Question: I was working on a covid application which shows covid mortality rate during all the three waves, particularly for my country , but here the issue is while I'm trying to use leaflet package, its showing an error
'''
import React from "react";
import { Map as LeafletMap, TileLayer } from "react-leaflet";
import "./Map.css";
import { showDataOnMap } from "./util";
function Map({ countries, casesType, center, zoom }) {
return (
<div className="map">
<LeafletMap center={center} zoom={zoom}>
<TileLayer
url="https://{s}.tile.openstreetmap.org/{z}/{x}/{y}.png"
attribution='&copy; <a href="http://osm.org/copyright">OpenStreetMap</a> contributors'
/>
{showDataOnMap(countries, casesType)}
</LeafletMap>
</div>
);
}
export default Map;
'''
this package name: Map.js
even I had run the cmd in the terminal which imports the leaflet: 'npm i react-leaflet', but it is still showing error, please help anyone
This is localhost error which it is showing

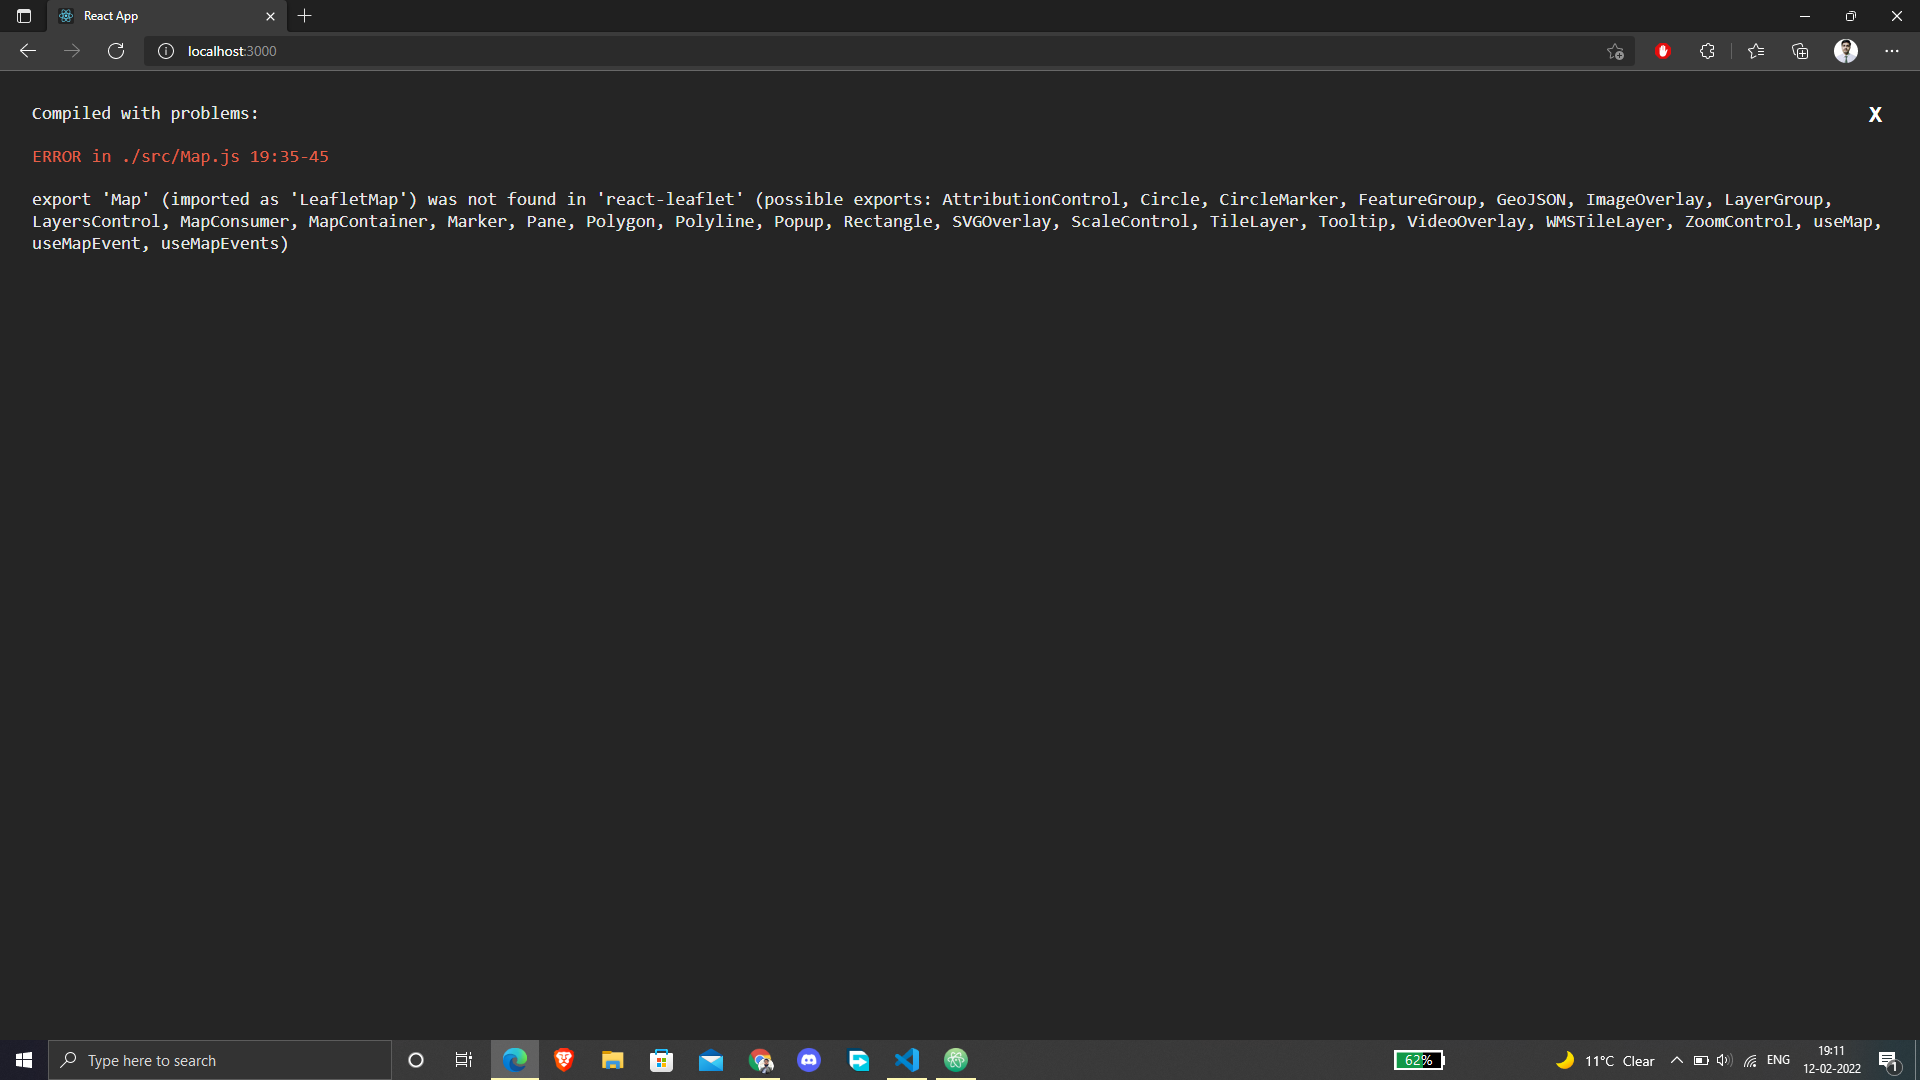
Answer: You can use below code snippet to import Map.
It will surely work:
'''
import { MapContainer as LeafletMap, TileLayer } from "react-leaflet"
'''
We need to import the content as it is from the dependencies. So, when the dependencies are updated this problem can occur, so you need to check what you have imported.